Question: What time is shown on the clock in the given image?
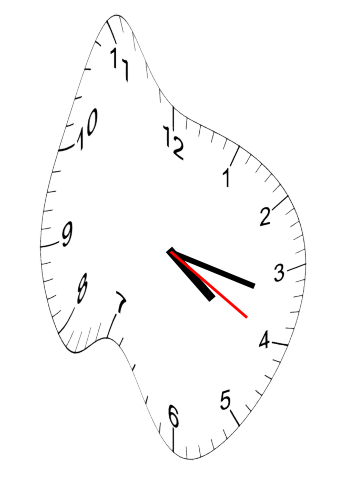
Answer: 04:17:20